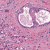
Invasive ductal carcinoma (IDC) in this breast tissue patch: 1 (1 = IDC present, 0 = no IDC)